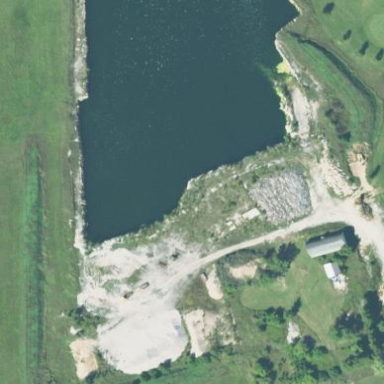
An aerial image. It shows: Quarry area.